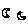
Label: moon